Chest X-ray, AP view. Patient: 38 years old, sex F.
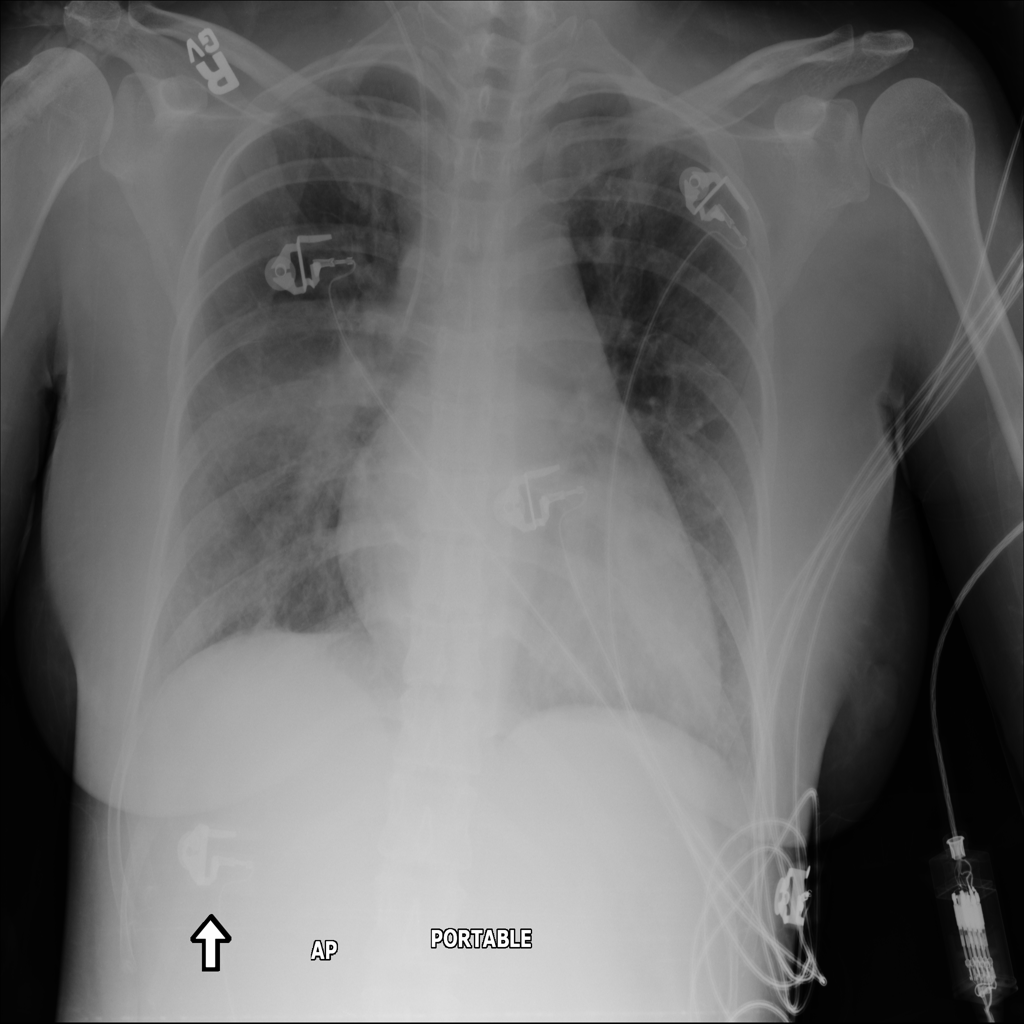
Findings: Infiltration